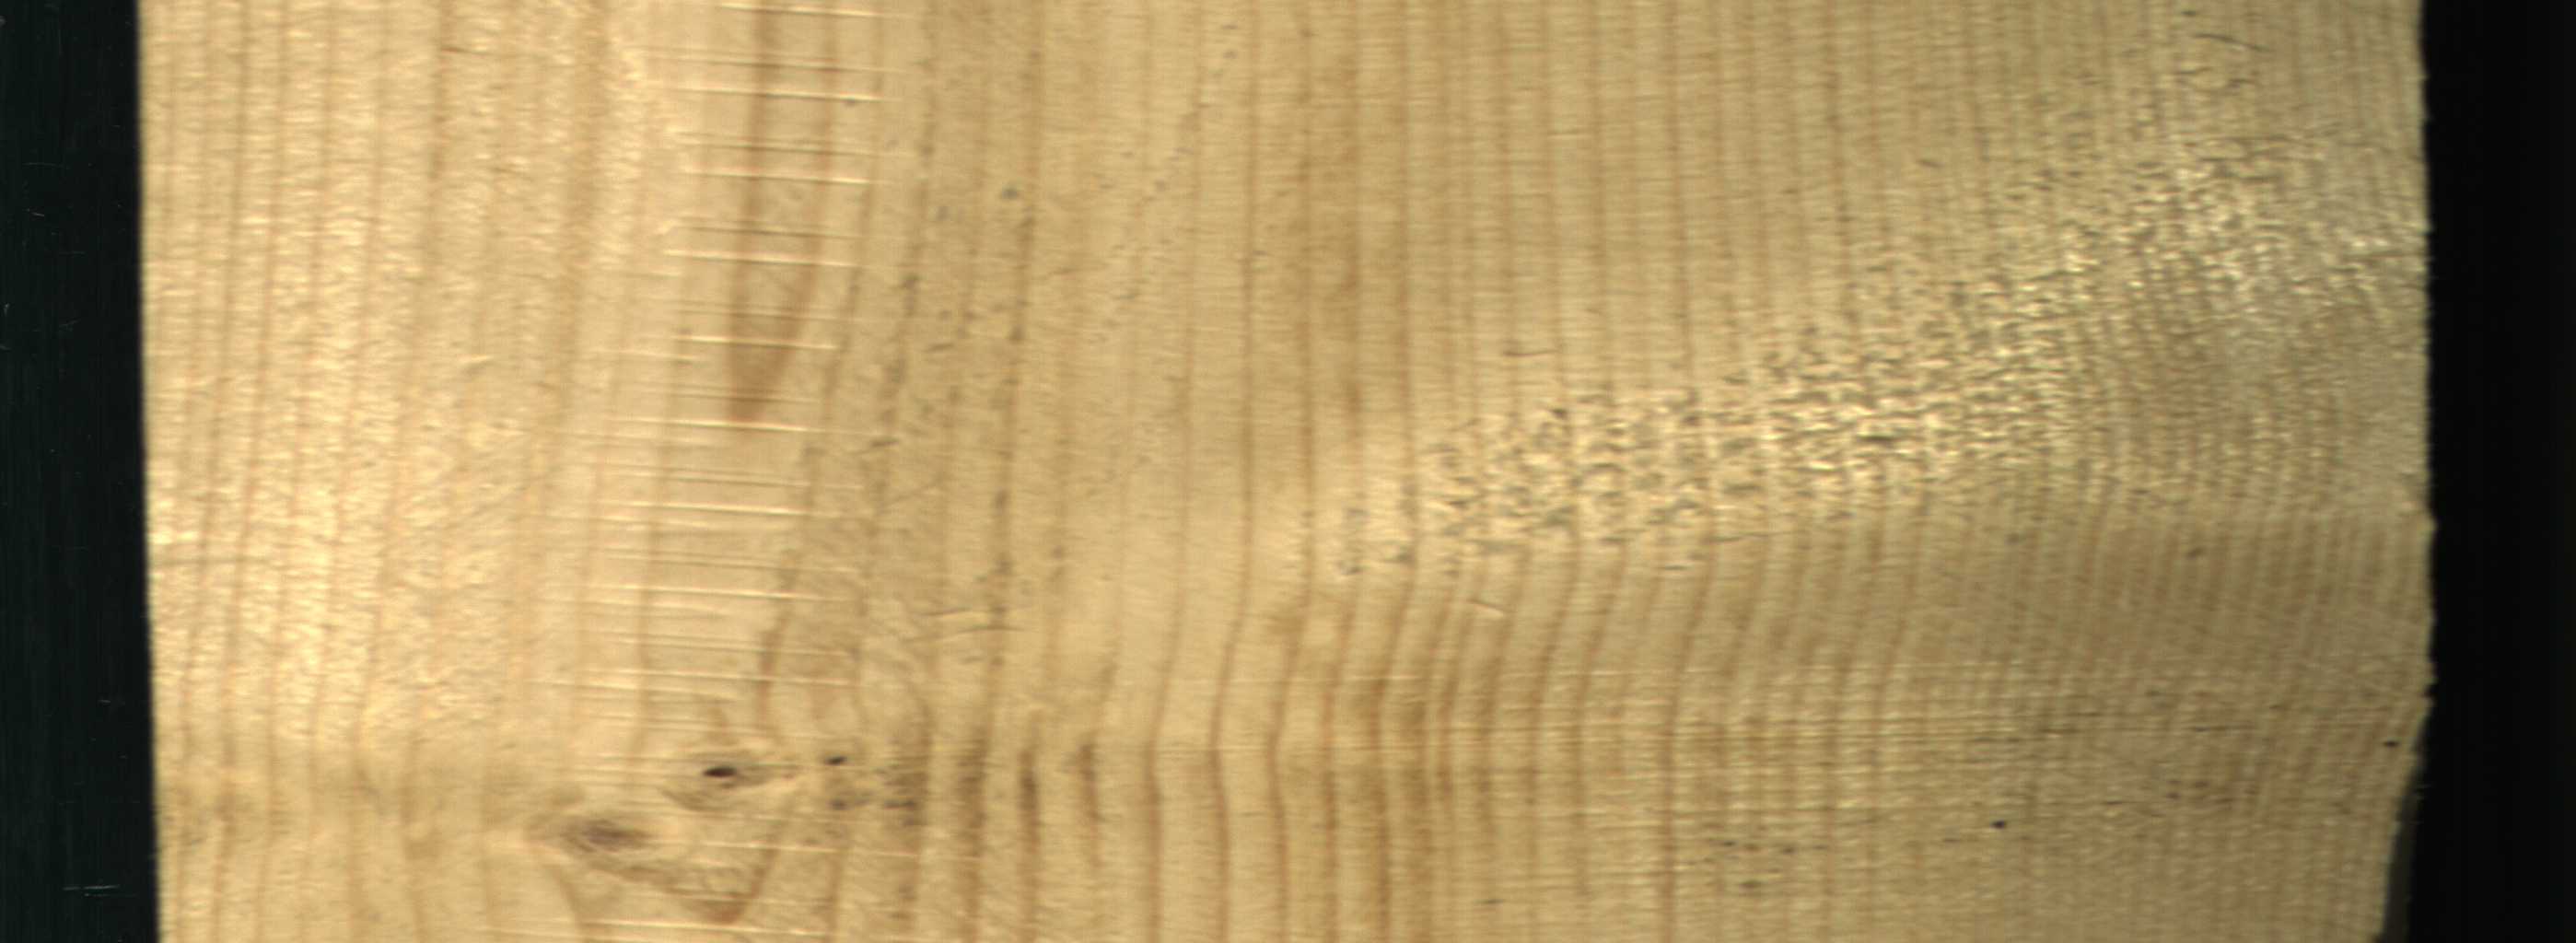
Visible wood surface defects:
Live_Knot
Live_Knot